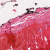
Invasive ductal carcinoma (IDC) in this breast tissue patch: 0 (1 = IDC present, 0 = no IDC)